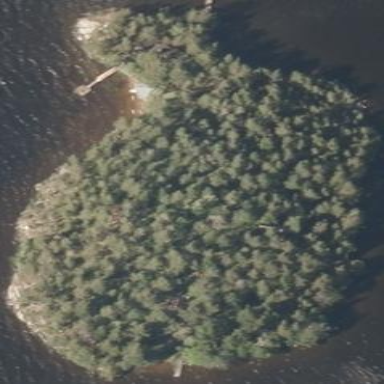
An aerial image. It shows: Islet.